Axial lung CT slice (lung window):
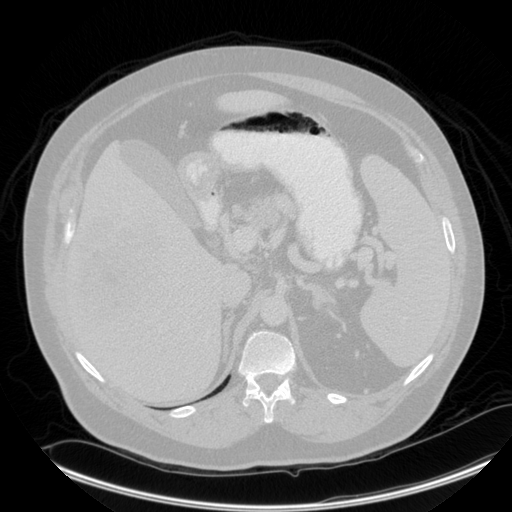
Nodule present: no